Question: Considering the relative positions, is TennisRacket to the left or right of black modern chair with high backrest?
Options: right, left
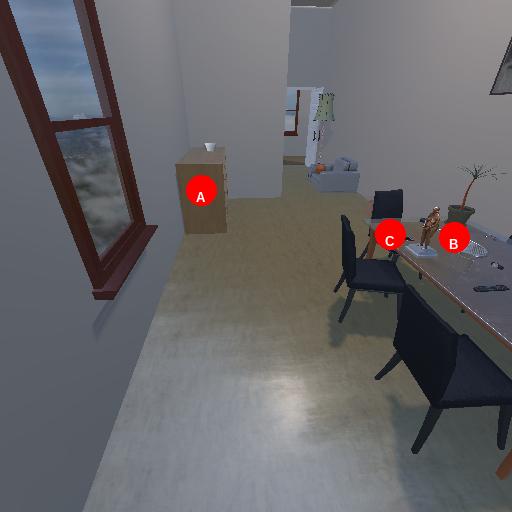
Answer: right